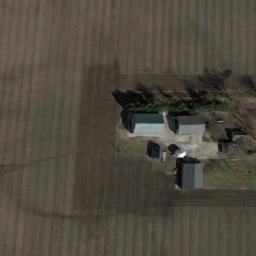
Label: sparse_residential